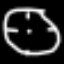
Label: clock